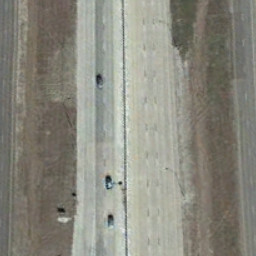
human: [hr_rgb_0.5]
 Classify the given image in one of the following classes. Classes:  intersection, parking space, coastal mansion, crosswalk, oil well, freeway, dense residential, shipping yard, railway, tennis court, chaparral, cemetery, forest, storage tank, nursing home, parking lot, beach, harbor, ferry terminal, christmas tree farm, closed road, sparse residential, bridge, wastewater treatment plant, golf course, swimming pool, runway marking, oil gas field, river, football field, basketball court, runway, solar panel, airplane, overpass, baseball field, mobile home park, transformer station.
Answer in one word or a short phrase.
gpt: freeway